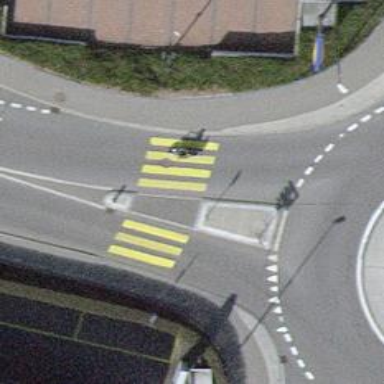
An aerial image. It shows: Traffic calming island.